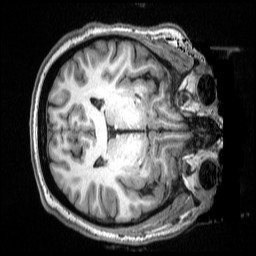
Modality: T1w
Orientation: axial
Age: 41
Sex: female
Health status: healthy
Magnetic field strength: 3 T
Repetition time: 2.53 s
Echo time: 0.00331 s